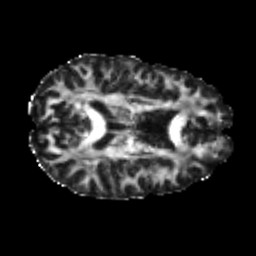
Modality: FA
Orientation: axial
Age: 25
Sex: male
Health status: healthy
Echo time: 0.074 s